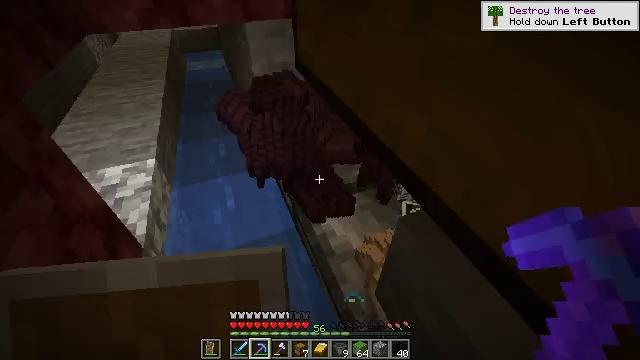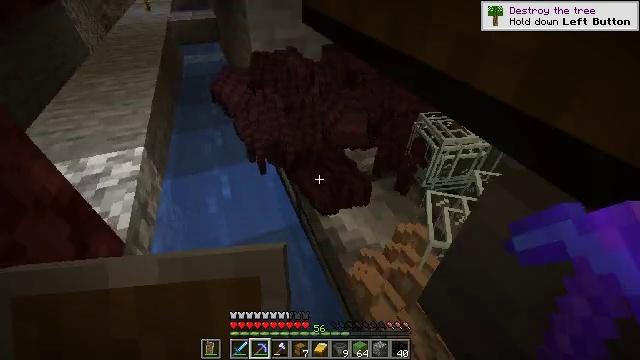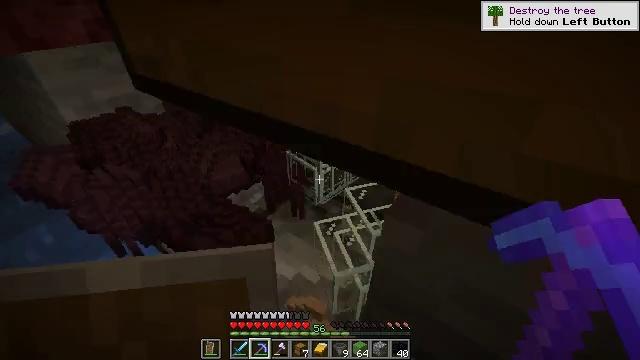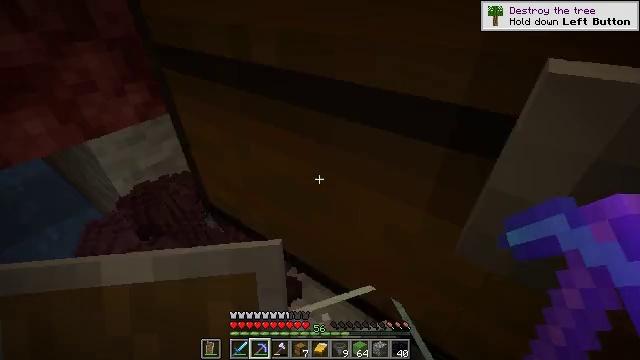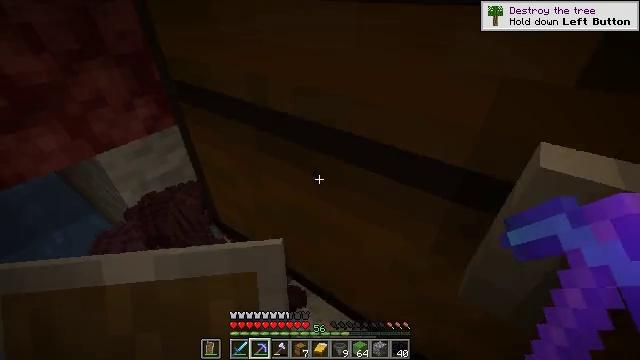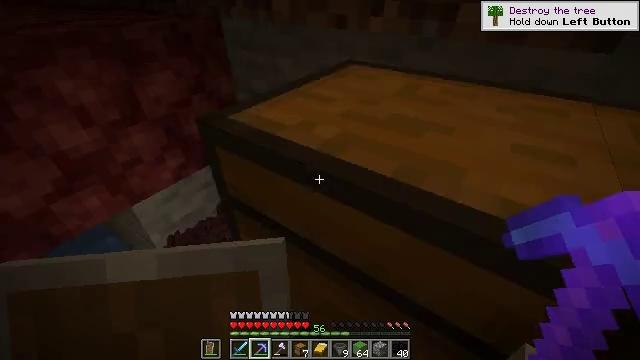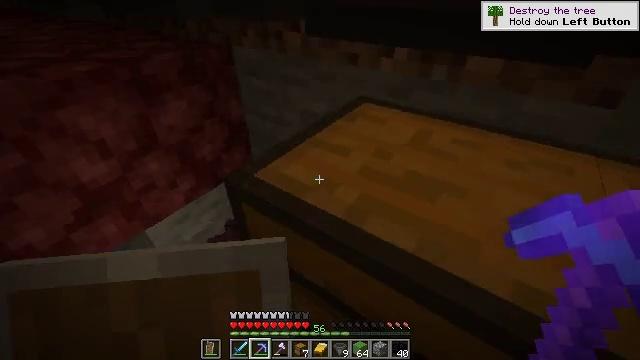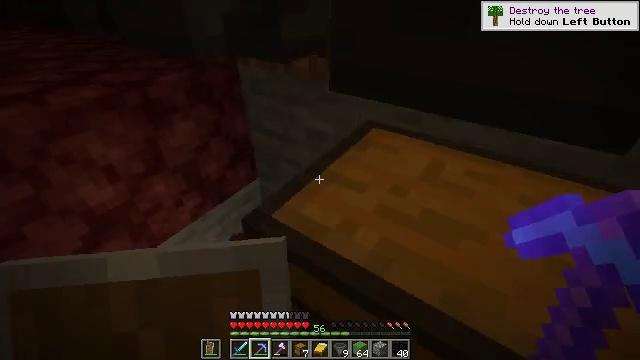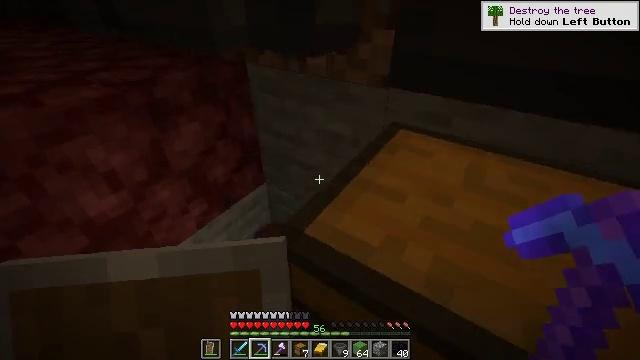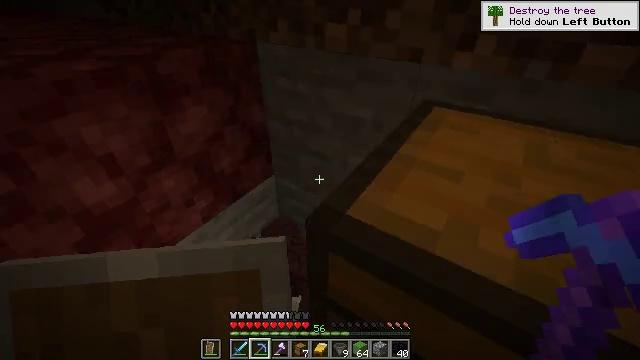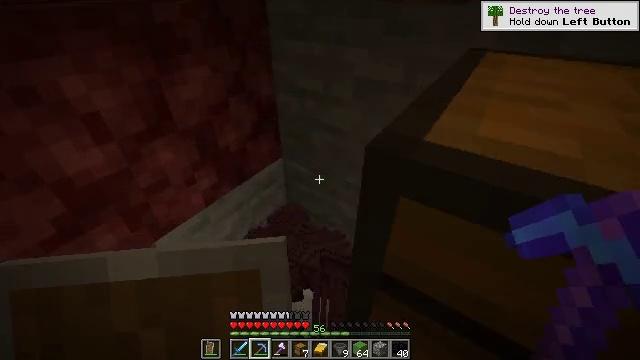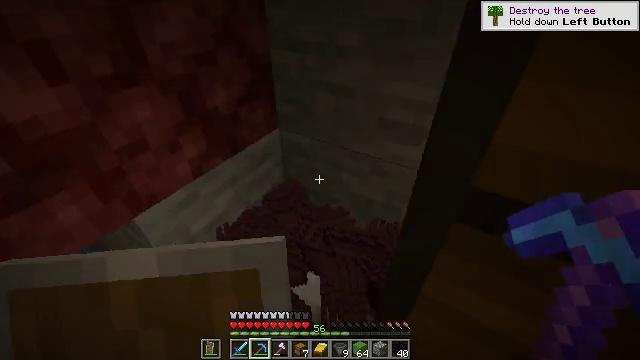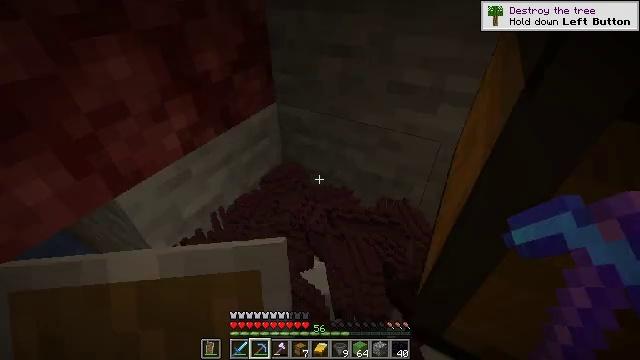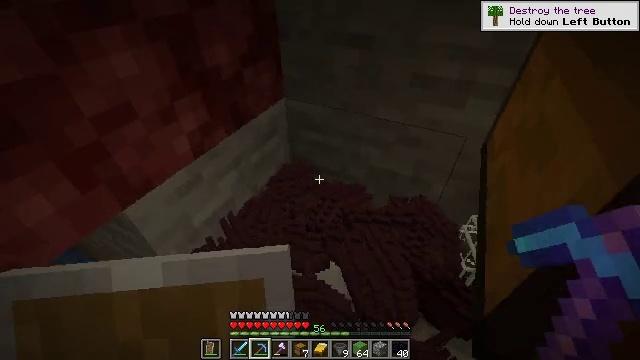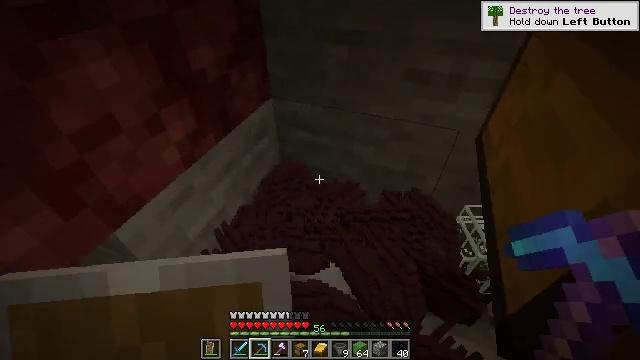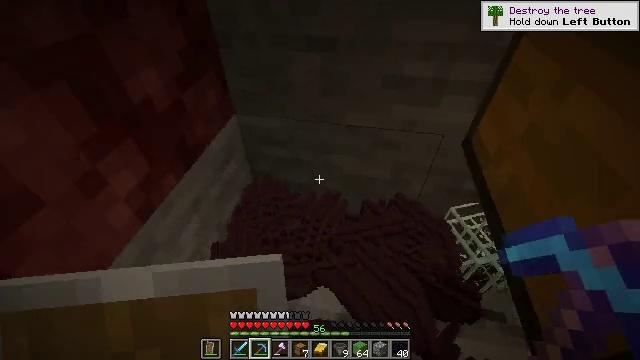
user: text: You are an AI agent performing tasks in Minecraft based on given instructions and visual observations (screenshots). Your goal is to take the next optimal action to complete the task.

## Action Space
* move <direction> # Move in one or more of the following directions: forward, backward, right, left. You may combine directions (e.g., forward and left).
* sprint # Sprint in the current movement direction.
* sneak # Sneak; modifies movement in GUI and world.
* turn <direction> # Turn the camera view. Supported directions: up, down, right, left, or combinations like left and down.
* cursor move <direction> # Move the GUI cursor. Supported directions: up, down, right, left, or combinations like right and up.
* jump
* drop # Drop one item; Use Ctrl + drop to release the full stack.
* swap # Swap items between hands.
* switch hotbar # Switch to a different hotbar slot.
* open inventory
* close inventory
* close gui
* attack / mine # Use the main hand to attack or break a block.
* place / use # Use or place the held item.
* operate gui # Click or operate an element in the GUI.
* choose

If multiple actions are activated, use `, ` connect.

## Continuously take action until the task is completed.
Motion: motion action
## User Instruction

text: Remove a cooked cod from the inventory.
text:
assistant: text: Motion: move forward
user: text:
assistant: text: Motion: move forward, turn right and up, jump
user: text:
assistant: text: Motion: move forward
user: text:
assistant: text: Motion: move forward
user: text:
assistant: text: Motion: move forward
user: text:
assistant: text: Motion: move forward
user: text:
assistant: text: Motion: move forward
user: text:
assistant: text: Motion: move forward
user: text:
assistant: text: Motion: move forward
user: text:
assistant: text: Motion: move forward
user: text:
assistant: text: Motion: move forward, turn right and down
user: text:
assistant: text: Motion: move forward, turn right and down
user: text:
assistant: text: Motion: move forward, turn right and down
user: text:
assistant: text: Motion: move forward, turn right and down
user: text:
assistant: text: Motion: move forward, turn right and down
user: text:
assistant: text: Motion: move forward, turn right
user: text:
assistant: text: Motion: move forward, turn right and down, jump
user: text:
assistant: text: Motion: move forward, turn right, jump
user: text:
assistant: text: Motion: move forward, turn right, jump
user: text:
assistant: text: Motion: move forward, turn right, jump
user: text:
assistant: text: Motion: move forward, turn right and down
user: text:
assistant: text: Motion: move forward, turn right and down
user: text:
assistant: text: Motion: turn right and up
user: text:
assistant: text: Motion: no_op
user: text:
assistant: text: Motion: no_op
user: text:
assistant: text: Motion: turn right
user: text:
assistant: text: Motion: turn right and down
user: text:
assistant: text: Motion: turn right and up
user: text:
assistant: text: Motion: turn right and up
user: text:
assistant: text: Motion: turn right and up